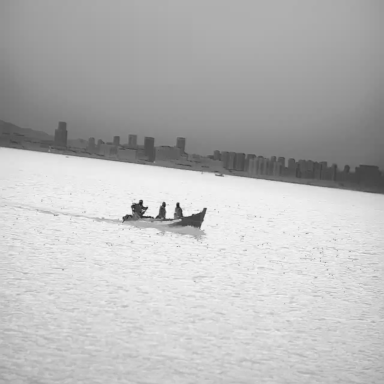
There is a bulk_carrier in the infrared image.